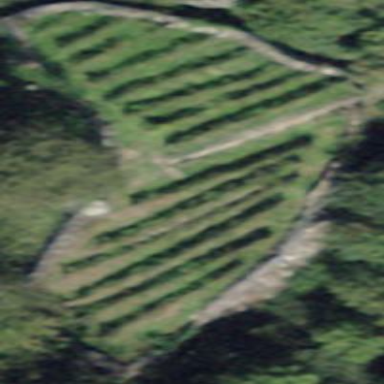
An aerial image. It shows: Vineyard growing grapes.